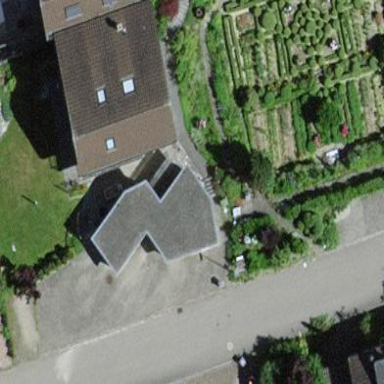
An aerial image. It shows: Garage.